Brain MRI, t1w sequence, axial 2D slice.
Patient: age 28, sex F, weight 95 kg, height 1.95 m
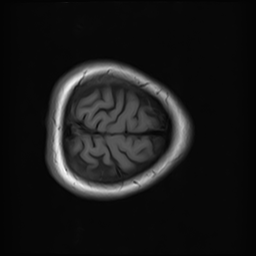